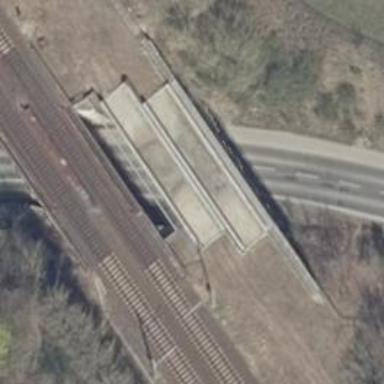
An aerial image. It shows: Disused railway bridge.